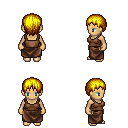
a pixel art fantasy rpg character, female body template, human, tanned skin, brown pirate shirt, robe skirt, blonde plain hairstyle, four views (front, back, left, right), 2x2 character sprite sheet, small pixel art, hard edges, no anti-aliasing